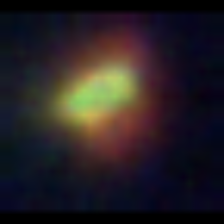
Taxon: NanoPlankton
Group: Other